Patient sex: M
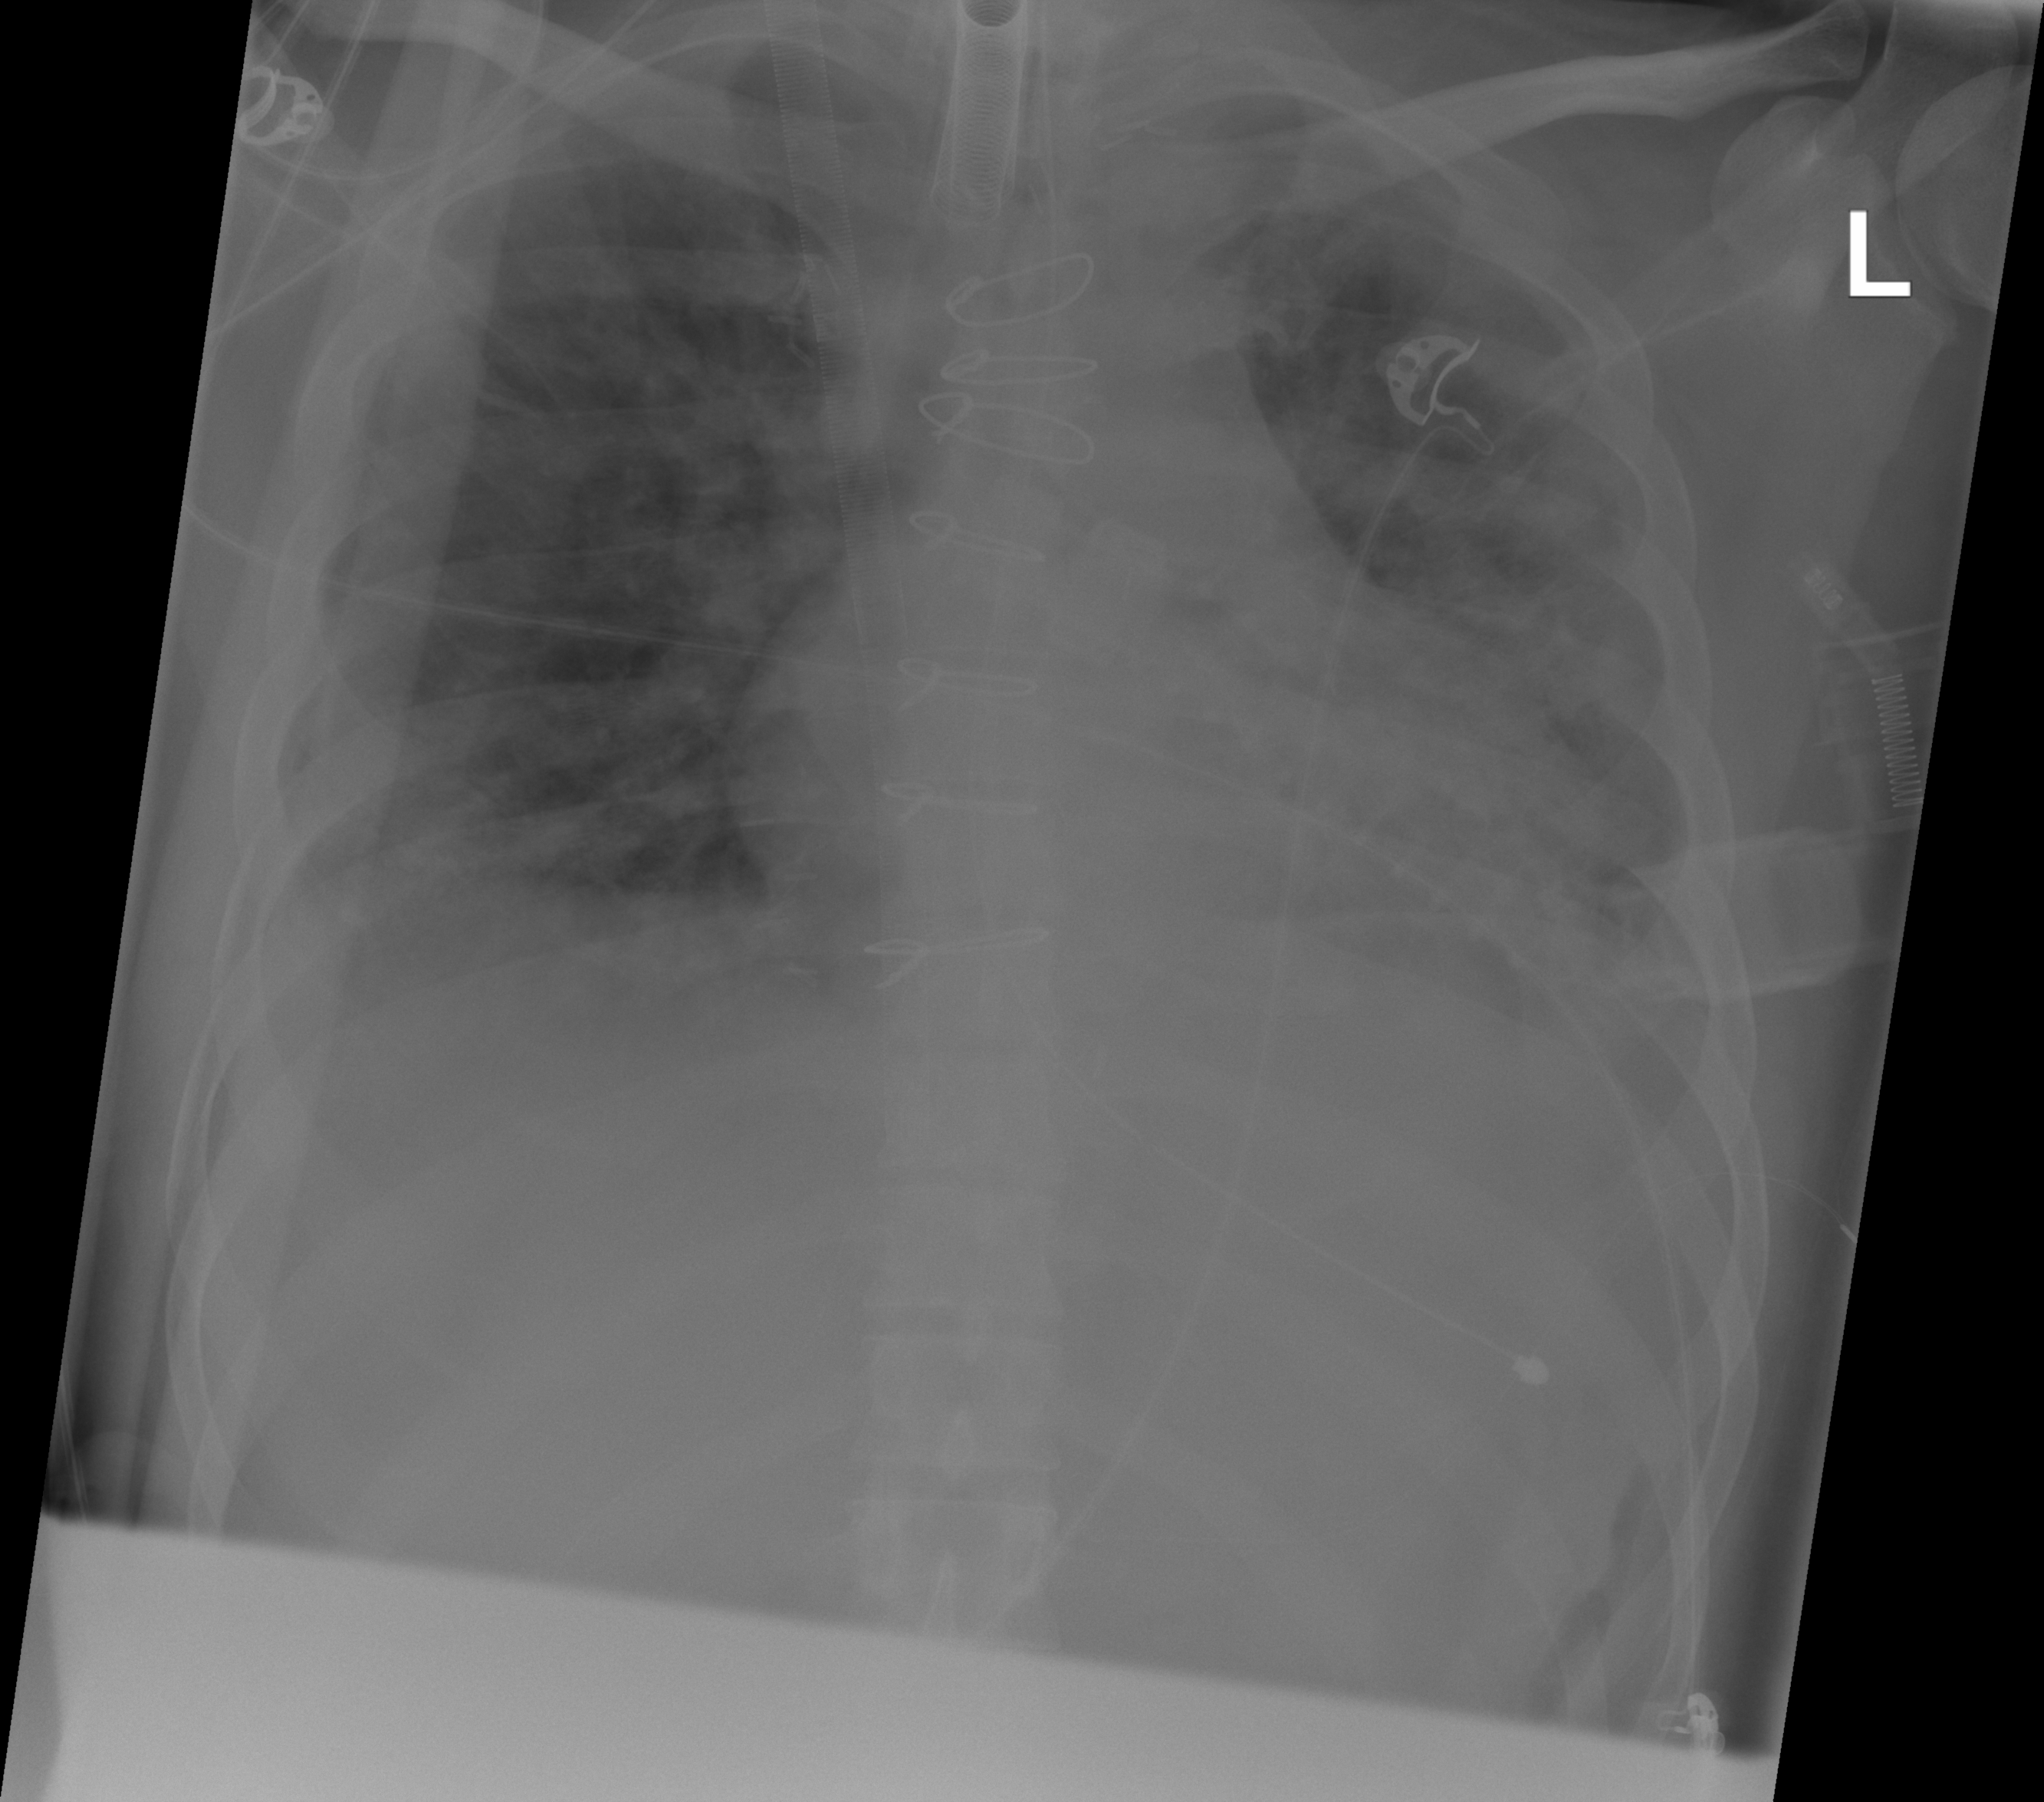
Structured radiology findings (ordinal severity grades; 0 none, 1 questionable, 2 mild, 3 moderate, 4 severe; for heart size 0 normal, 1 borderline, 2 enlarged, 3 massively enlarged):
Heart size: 2
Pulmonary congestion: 2
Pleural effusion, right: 2
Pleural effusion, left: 2
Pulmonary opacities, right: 2
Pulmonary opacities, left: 3
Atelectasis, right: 2
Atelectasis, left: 2